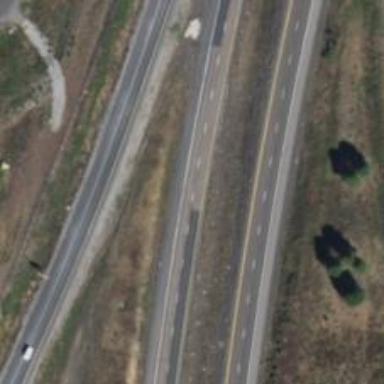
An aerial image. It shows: Asphalt motorway.